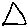
Label: triangle